Field crop: maize
Growth stage: 2
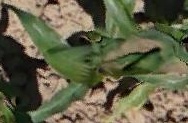
Species: maize